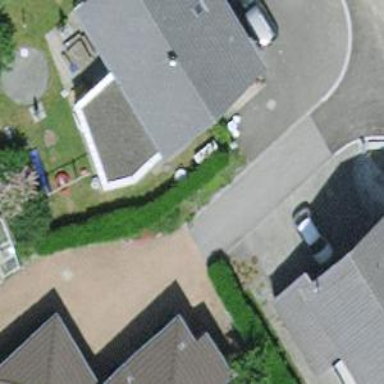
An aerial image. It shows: Hedge barrier.